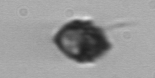
Label: Kryptoperidinium_triquetrum